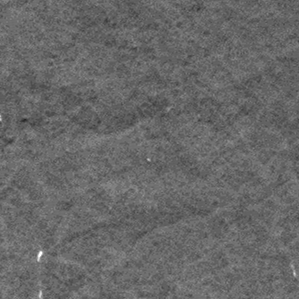
Label: frost